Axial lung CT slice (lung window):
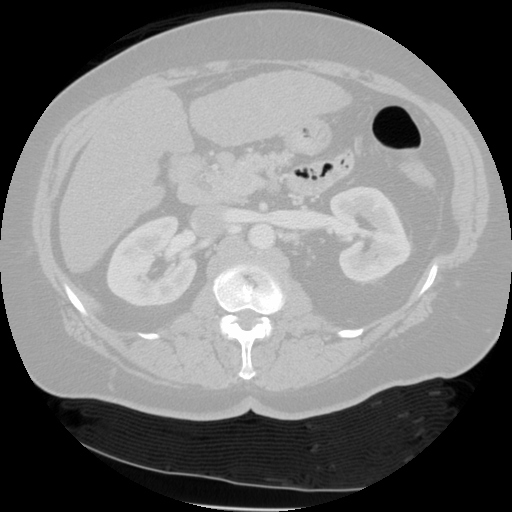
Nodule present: no